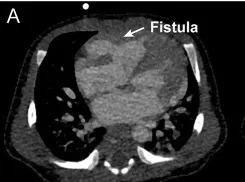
(A-C) depict the axial, coronal, and sagittal panel of the preoperative CTA, respectively. The white arrows indicated the fistula and RCAA.
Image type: radiology (ct)